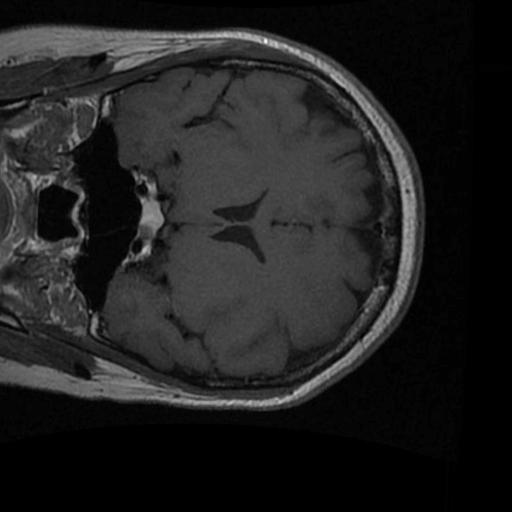
Label: brain_tumor